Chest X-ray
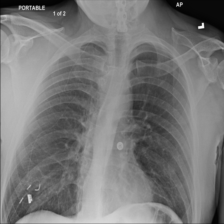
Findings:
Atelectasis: negative
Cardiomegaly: negative
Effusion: negative
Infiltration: negative
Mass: negative
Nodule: negative
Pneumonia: negative
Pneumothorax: negative
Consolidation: negative
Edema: negative
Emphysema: negative
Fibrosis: negative
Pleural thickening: negative
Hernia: negative